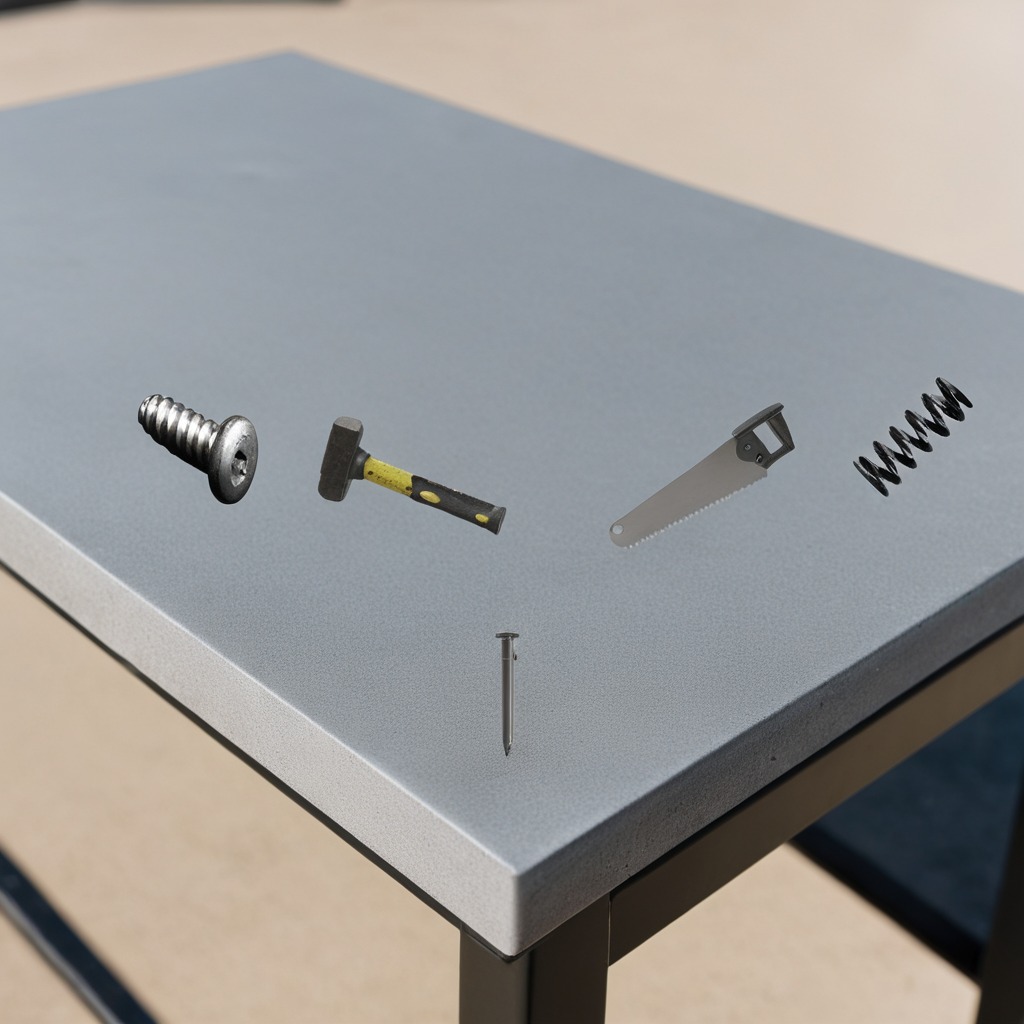
A hammer, an iron nail, a metal machine screw, a coiled metal spring, and a handheld metal saw are lying on the utility table.